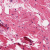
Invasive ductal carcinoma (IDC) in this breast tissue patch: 0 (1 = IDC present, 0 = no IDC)